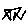
Label: zigzag